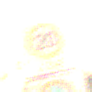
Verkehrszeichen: BeginnZone20
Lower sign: BeginnEingeschraenktesHalteverbotZone
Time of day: Night
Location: Outdoor (Nature)
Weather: Clear
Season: NotSpecified
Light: Natural